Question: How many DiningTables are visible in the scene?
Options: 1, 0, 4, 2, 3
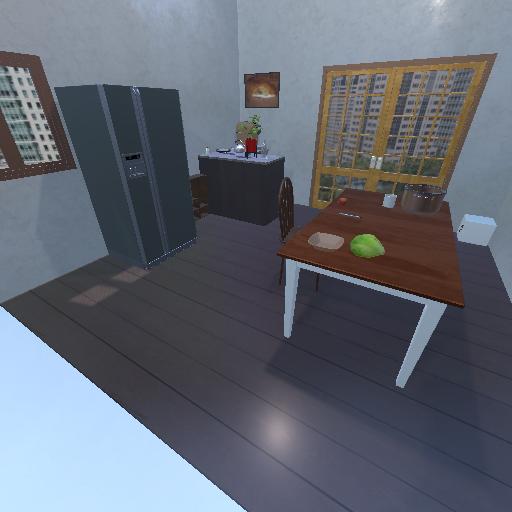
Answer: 1